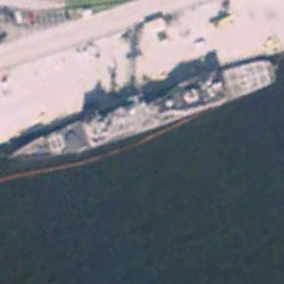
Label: cruiser